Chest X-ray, PA view. Patient: 28 years old, sex F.
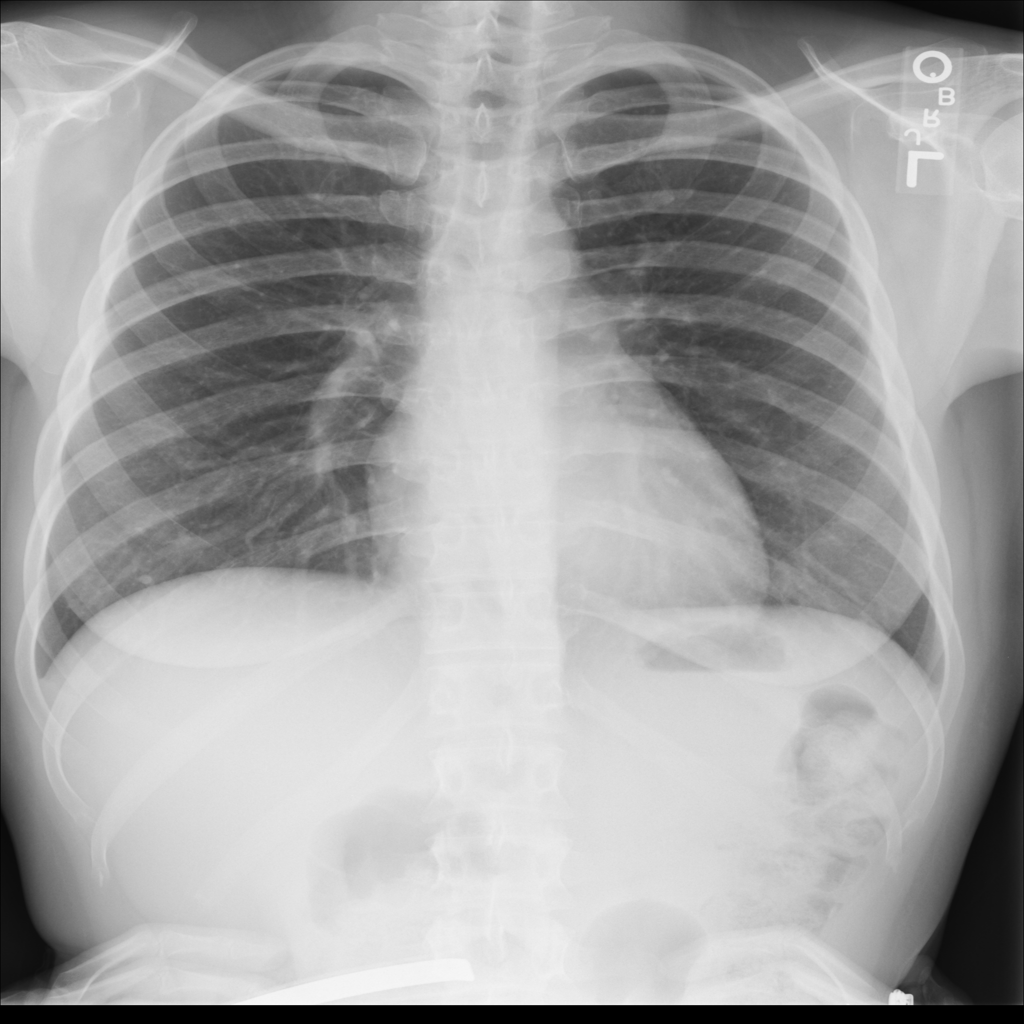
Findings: No Finding